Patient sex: M
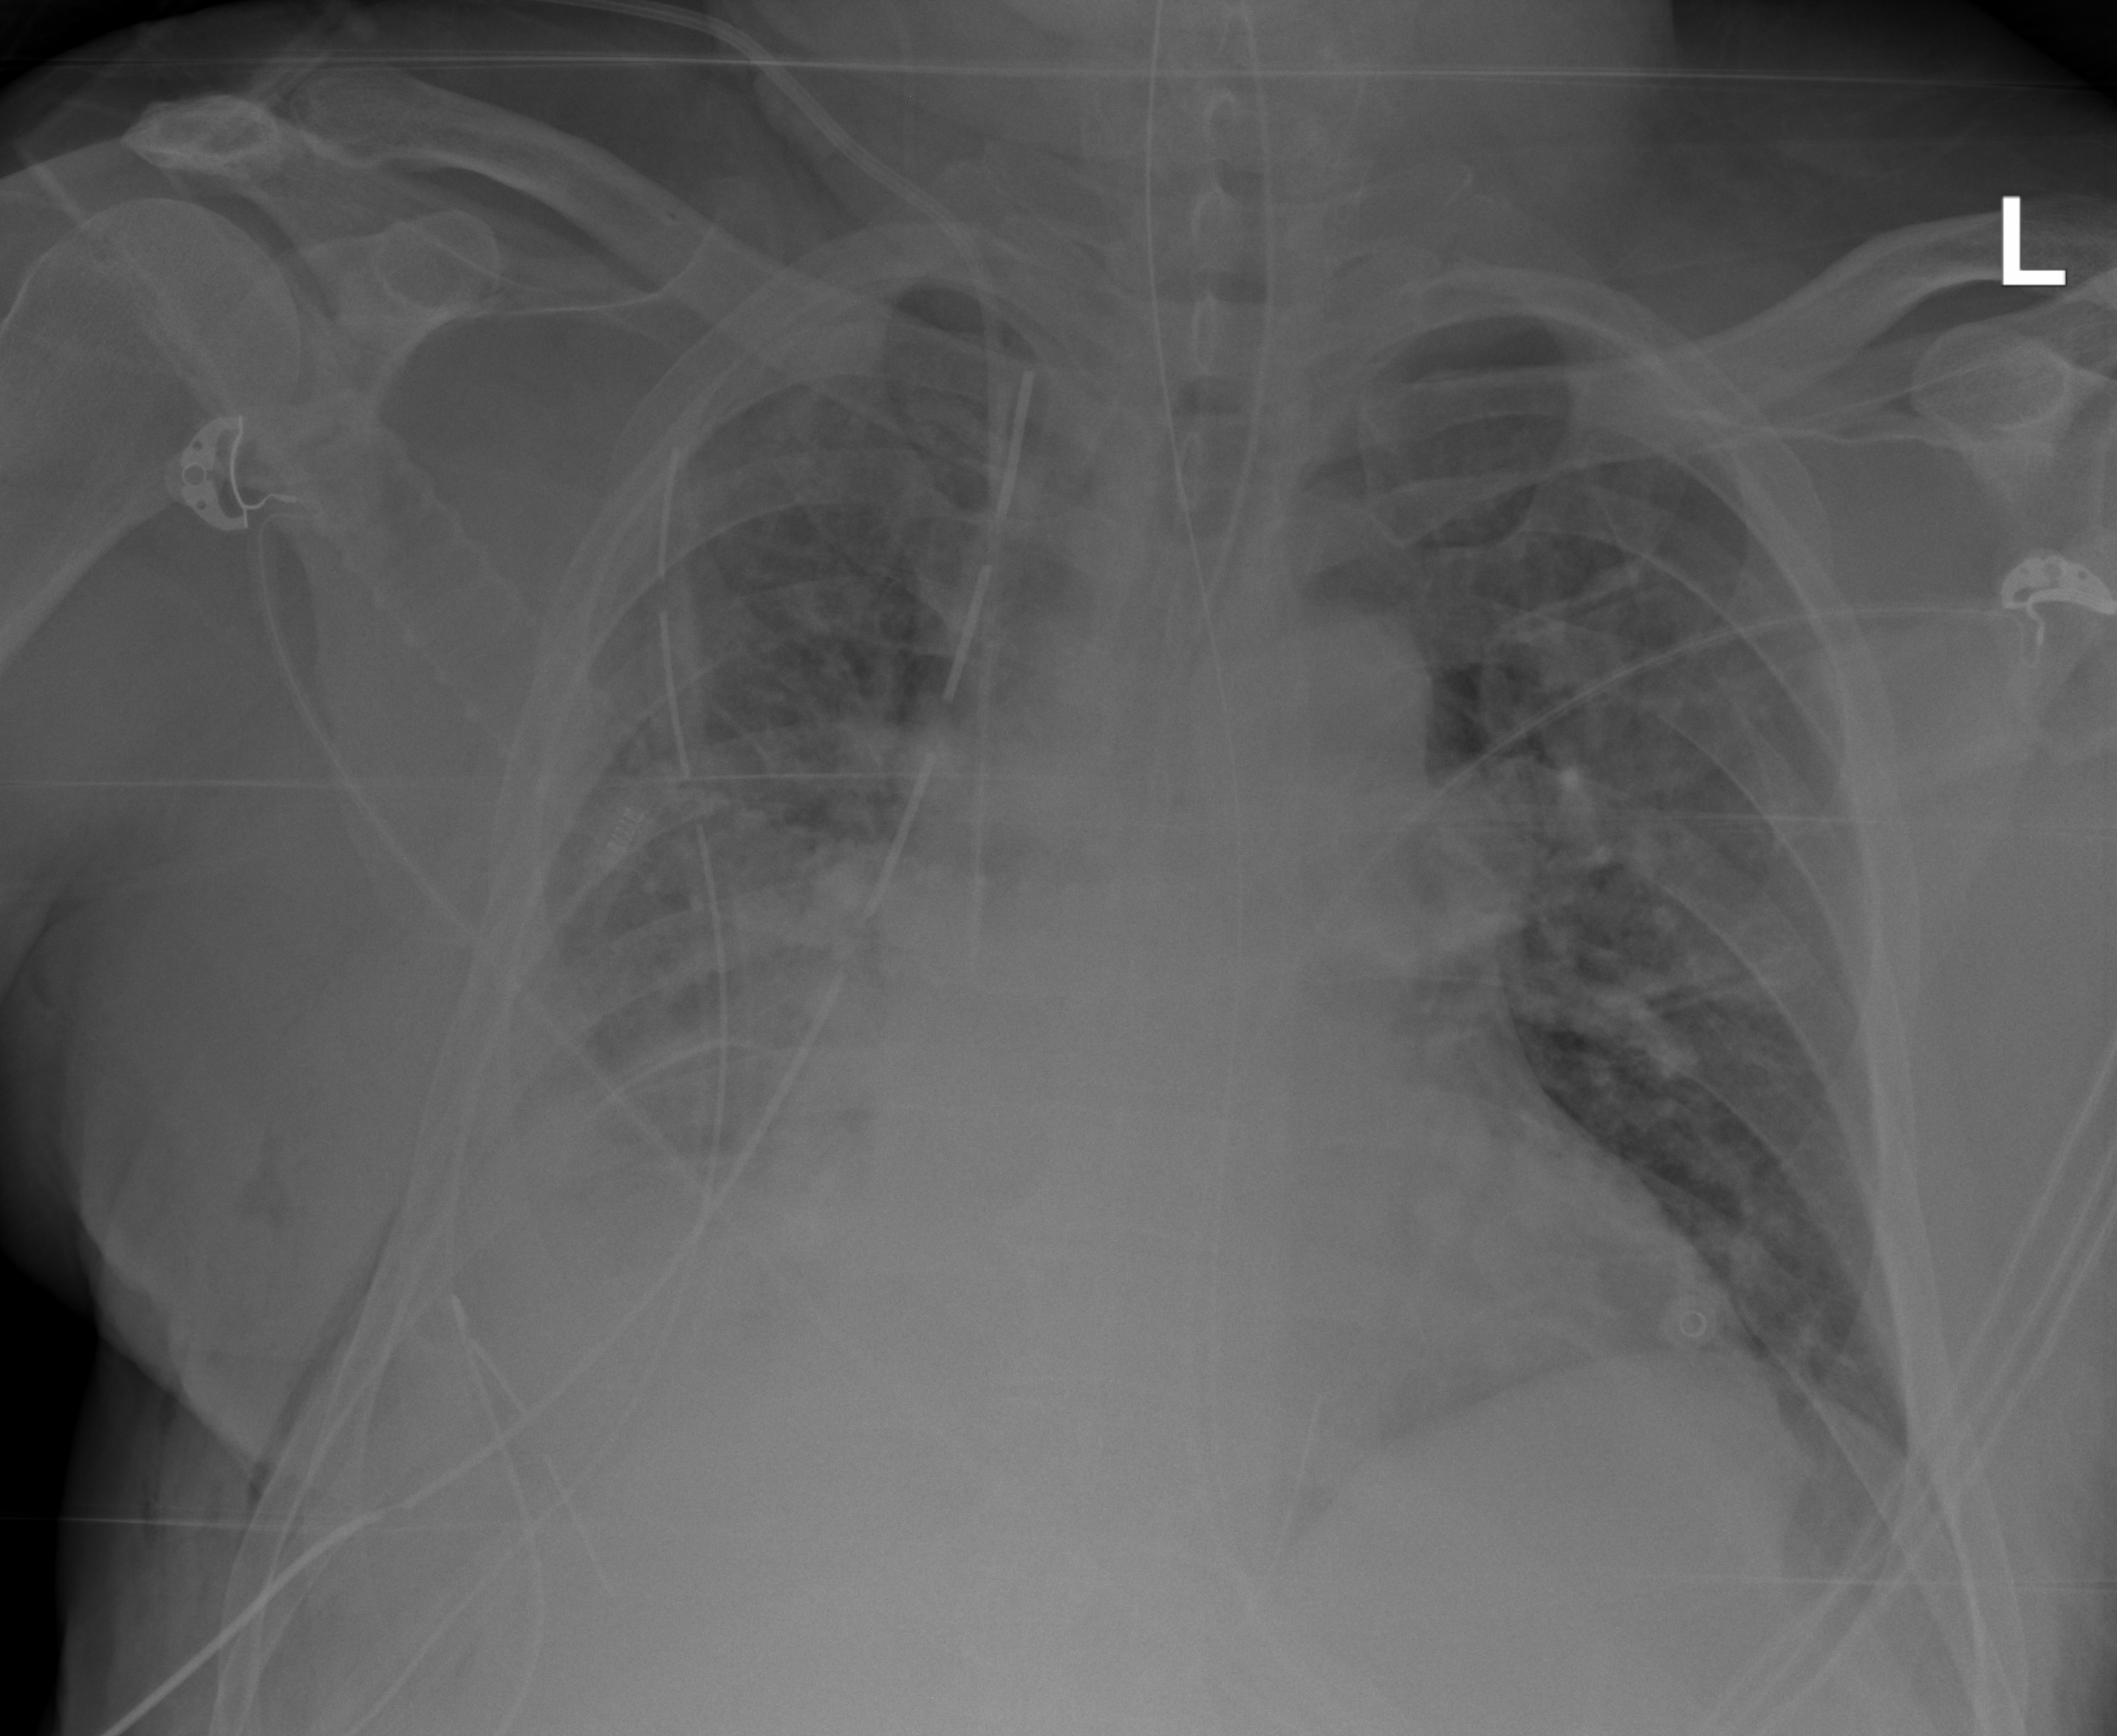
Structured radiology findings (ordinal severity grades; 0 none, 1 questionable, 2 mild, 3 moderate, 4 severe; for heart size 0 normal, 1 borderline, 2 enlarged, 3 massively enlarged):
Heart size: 1
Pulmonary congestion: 0
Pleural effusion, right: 3
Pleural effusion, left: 0
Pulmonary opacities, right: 2
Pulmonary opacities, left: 0
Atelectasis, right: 3
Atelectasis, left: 0